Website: apple
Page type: payment
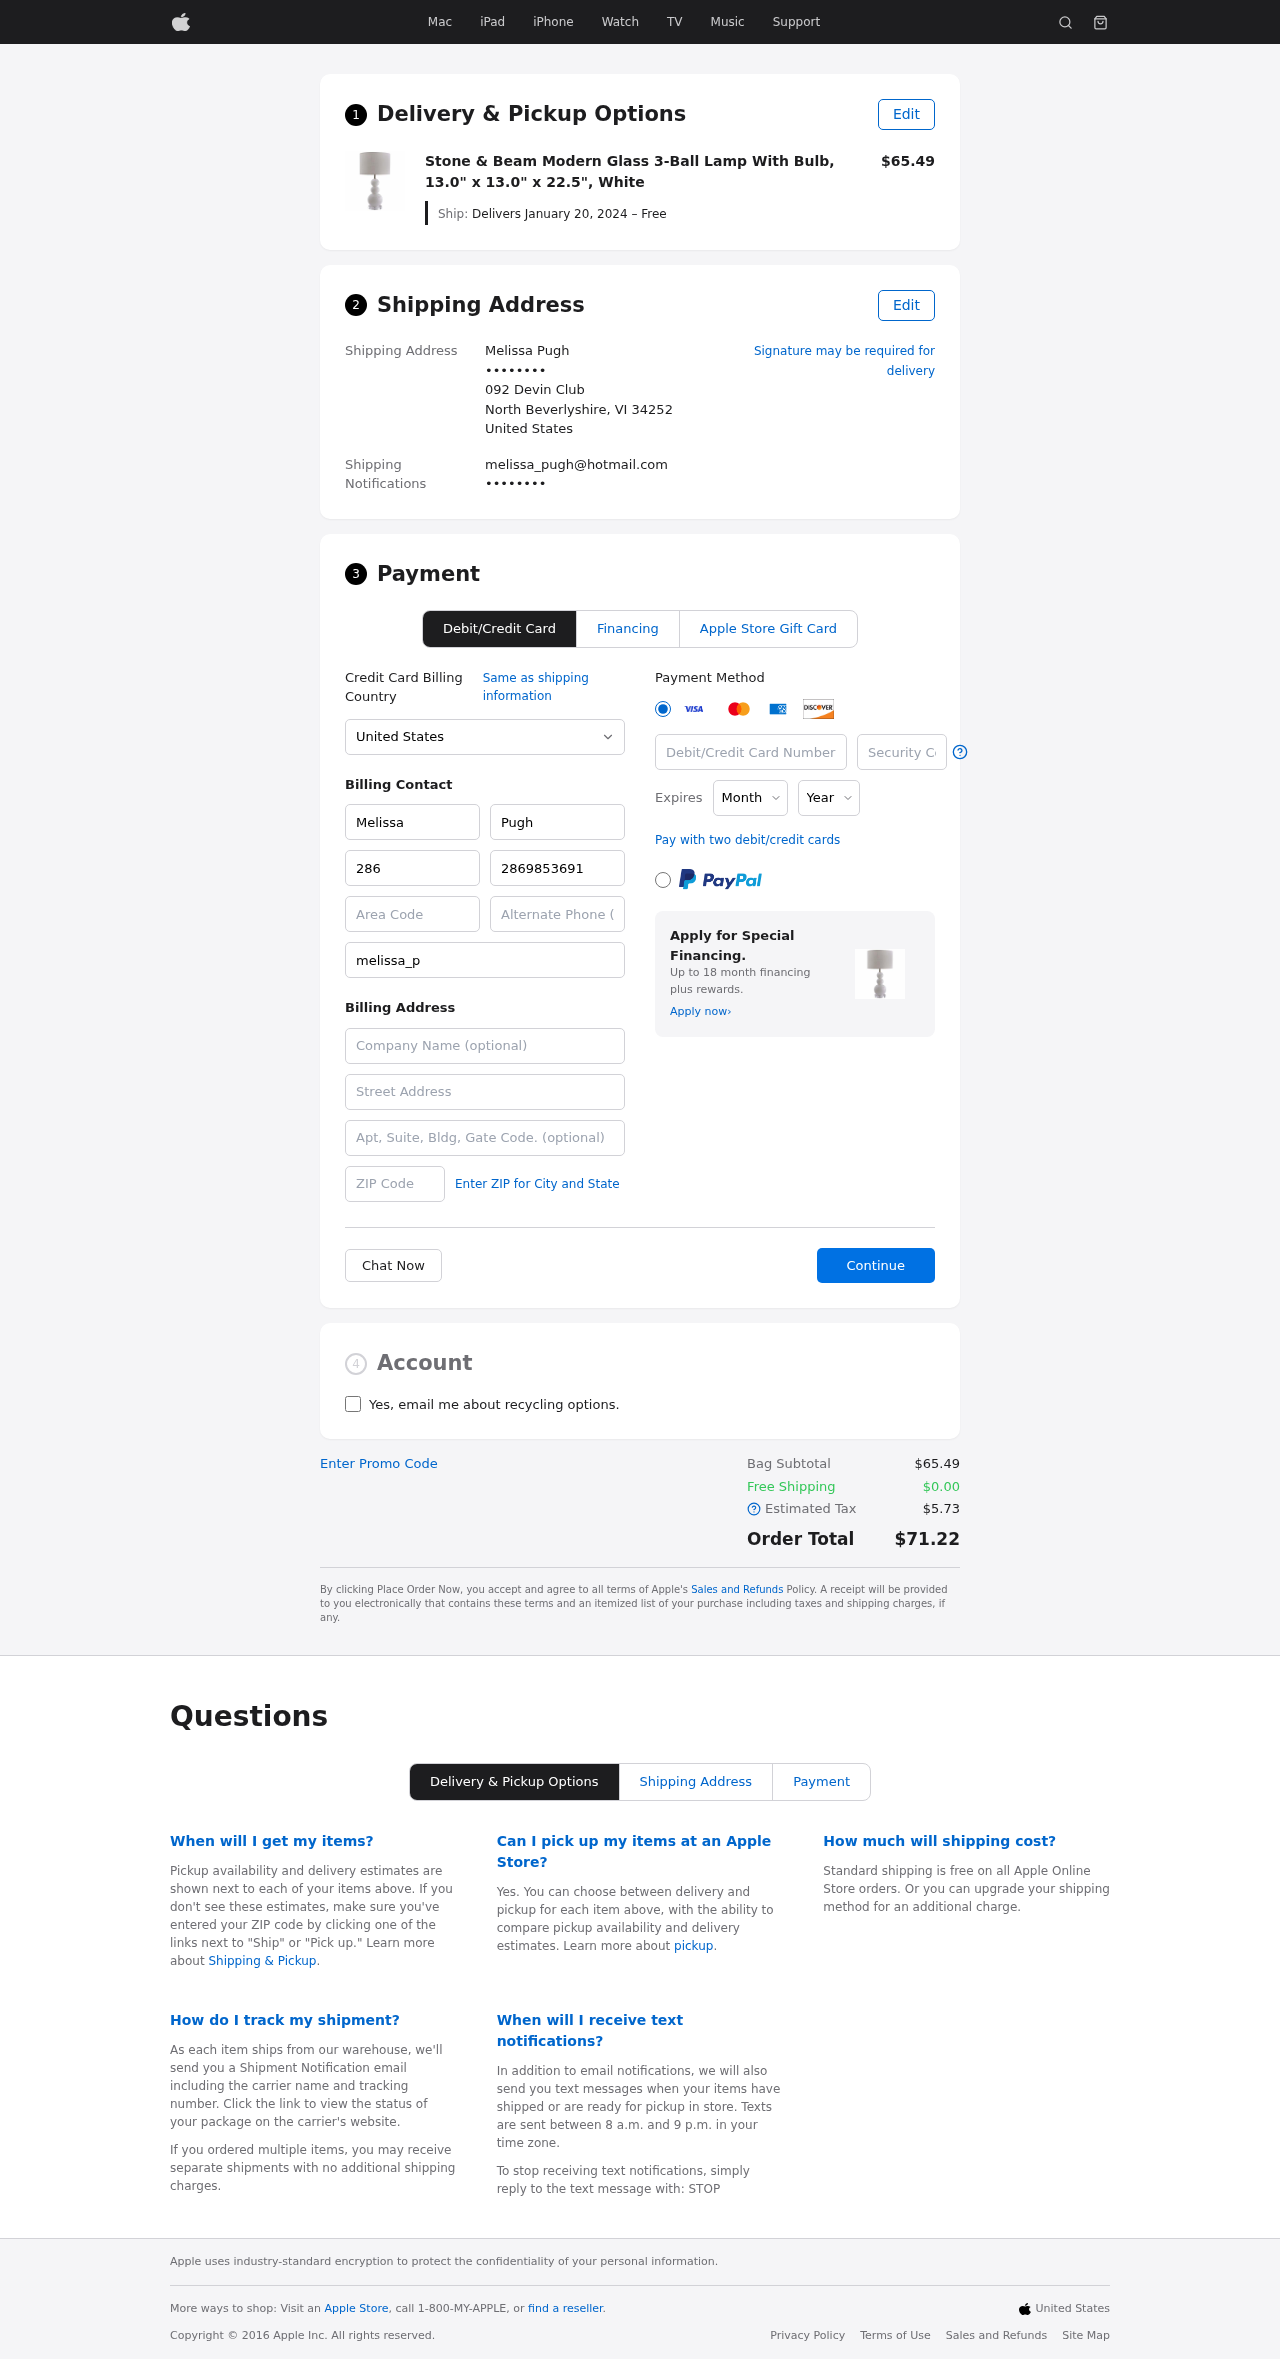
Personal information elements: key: PII_CARD_CVV
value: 701
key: PII_CARD_EXPIRY_MONTH
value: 09
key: PII_CARD_EXPIRY_YEAR
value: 28
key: PII_CARD_NUMBER
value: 6011 8970 5315 5860
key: PII_CITY_STATE_ZIP
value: North Beverlyshire, VI 34252
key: PII_COUNTRY
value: United States
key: PII_EMAIL
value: melissa_pugh@hotmail.com
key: PII_EMAIL2
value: melissa_pugh@hotmail.com
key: PII_FIRSTNAME
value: Melissa
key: PII_FULLNAME
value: Melissa Pugh
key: PII_LASTNAME
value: Pugh
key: PII_PHONE3
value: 2869853691
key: PII_PHONE_AREA
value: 286
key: PII_SECURITY_CODE
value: WJ44
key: PII_STREET
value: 092 Devin Club
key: PII_PHONE
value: ••••••••
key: PII_PHONE2
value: ••••••••
Product elements: key: PRODUCT1_NAME
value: Stone & Beam Modern Glass 3-Ball Lamp With Bulb, 13.0" x 13.0" x 22.5", White
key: PRODUCT1_PRICE
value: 65.49
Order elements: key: ORDER_DELIVERY_DATE
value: Delivers January 20, 2024 – Free
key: ORDER_SUBTOTAL
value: $65.49
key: ORDER_SHIPPING_COST
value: $0.00
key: ORDER_TAX
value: $5.73
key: ORDER_TOTAL
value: $71.22